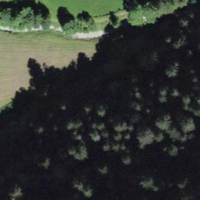
EUNIS habitat code: 43
Species observed at this site:
Lysimachia nemorum
Orthilia secunda